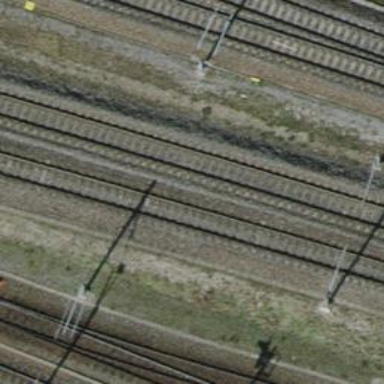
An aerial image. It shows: Single railway track with electrified contact line.